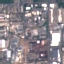
Land use / land cover: Industrial